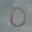
Label: 0